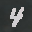
Label: 4